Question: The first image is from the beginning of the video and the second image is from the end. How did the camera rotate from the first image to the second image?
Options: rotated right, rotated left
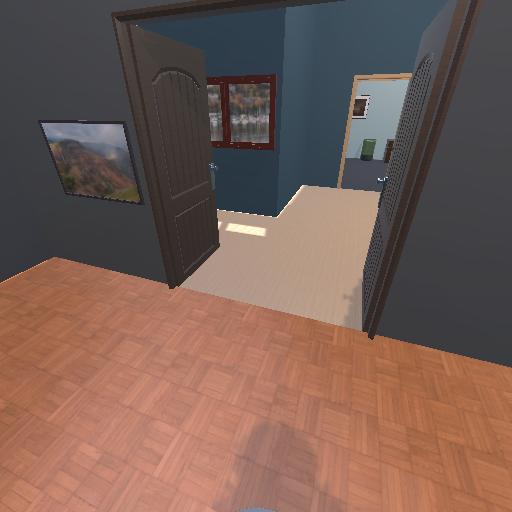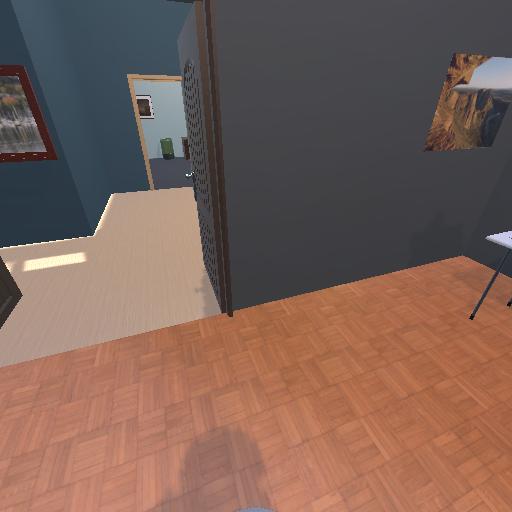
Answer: rotated right